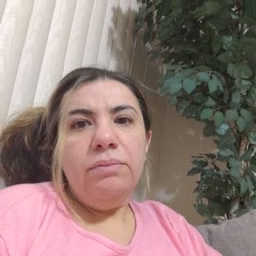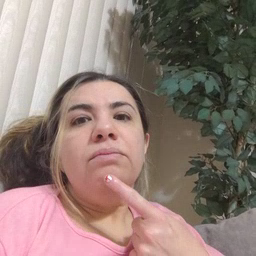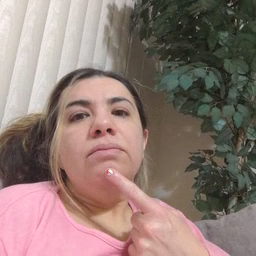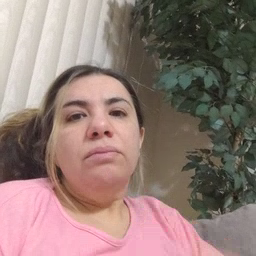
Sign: chin